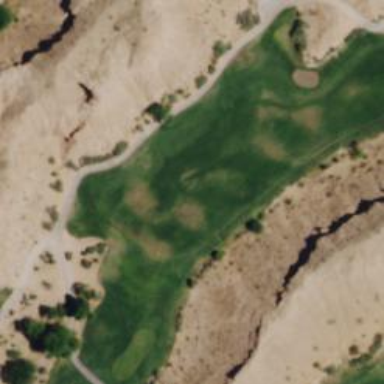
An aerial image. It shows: View of golf hole.